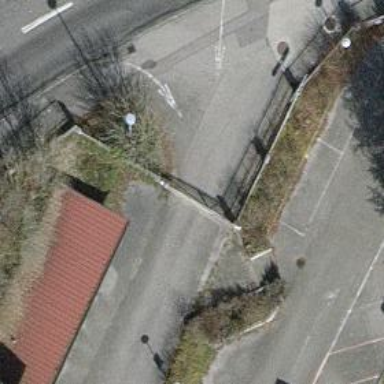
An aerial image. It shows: Gate.